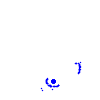
Particle: electron